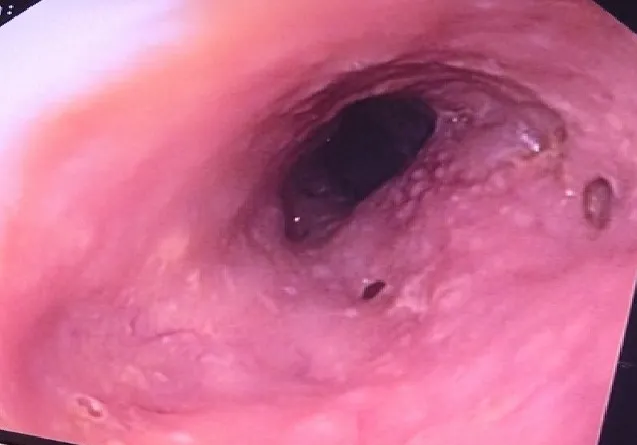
Esophageal intramural pseudo-diverticulosis revealed by upper endoscopy.
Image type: endoscopy (gi_endoscopy)